Question: What is the reading of this measurement?
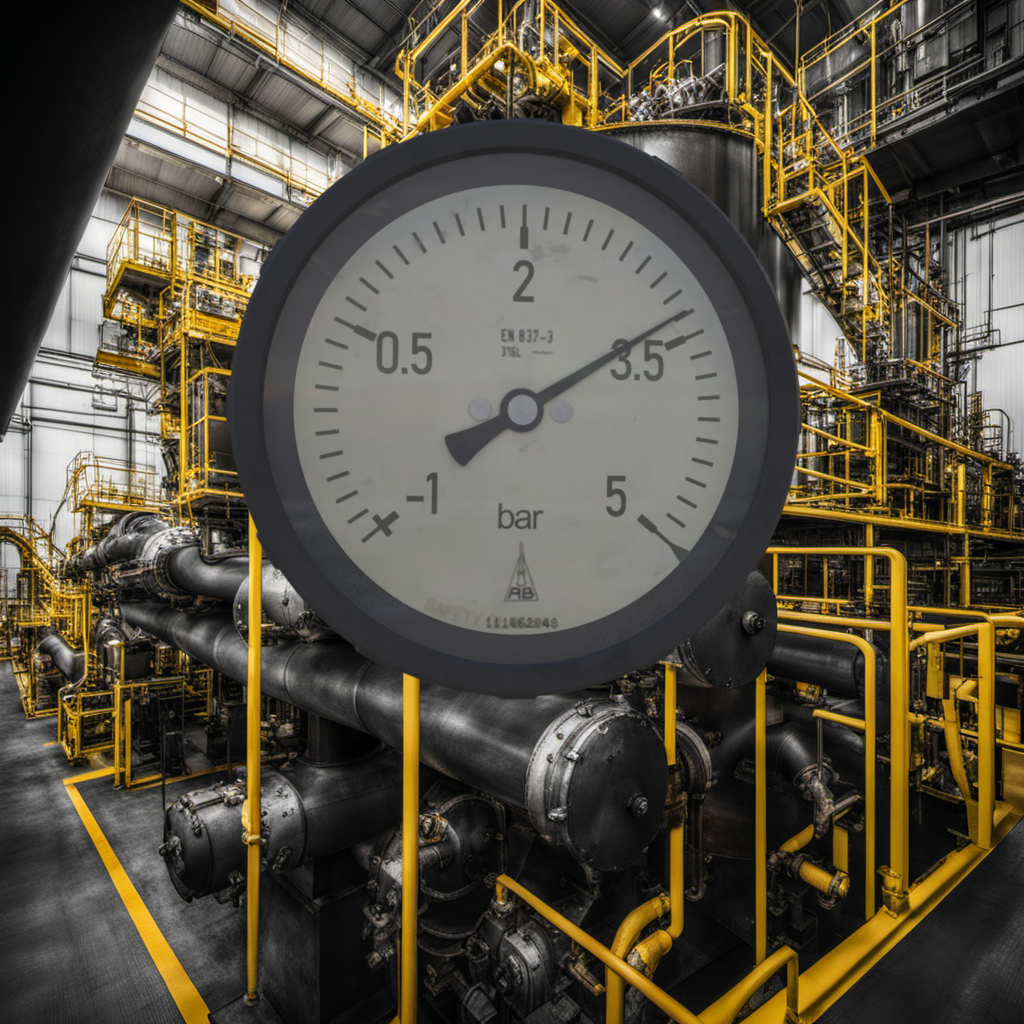
Answer: The result is 3.34
Question: What is the value range of this measurement?
Answer: The range is from -1 to 5
Question: What is the minimum and maximum reading range of the measurement in the image?
Answer: The minimum value is -1 and the maximum value is 5